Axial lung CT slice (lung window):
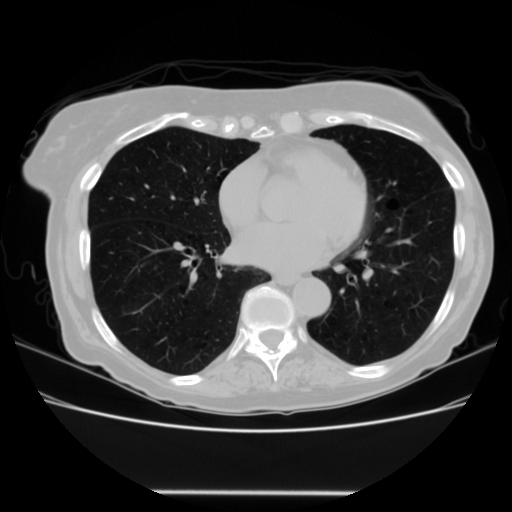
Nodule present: no